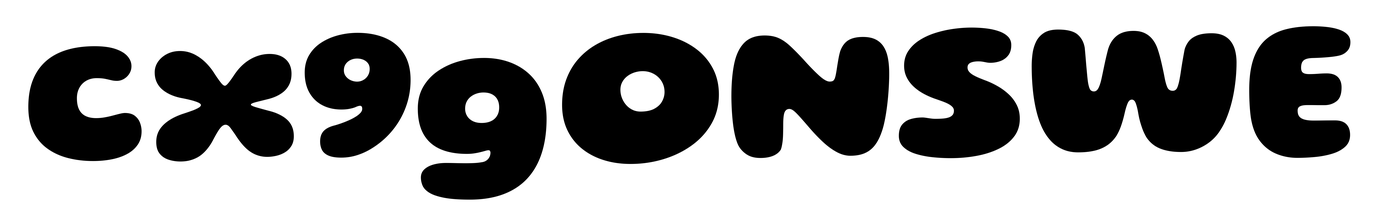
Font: Gluten_ExtraBold